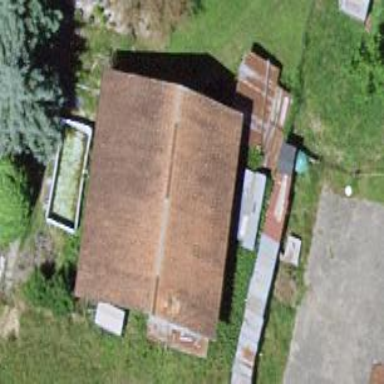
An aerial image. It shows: Barn.